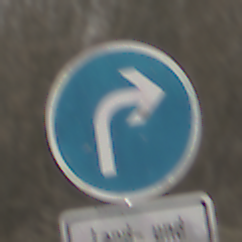
Verkehrszeichen: VorgeschriebeneFahrtrichtungRechts
Zusatzzeichen unten: BesondereFahrzeugeUndTransportgueter8
Umgebung: Outdoor, Nature
Tageszeit: MorningAfternoon
Wetter: PartlyCloudy
Licht: Natural
Jahreszeit: Winter
Kontrast: MediumContrast